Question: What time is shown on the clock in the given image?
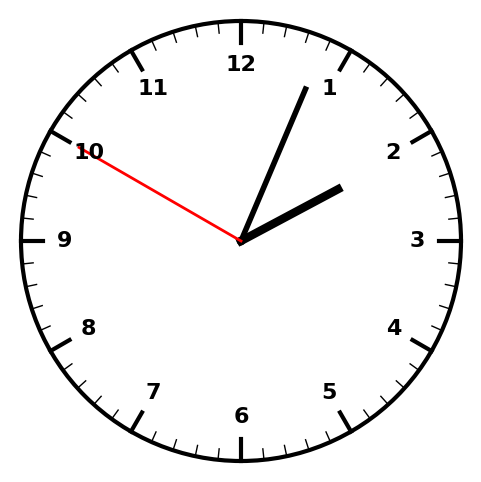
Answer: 02:03:50